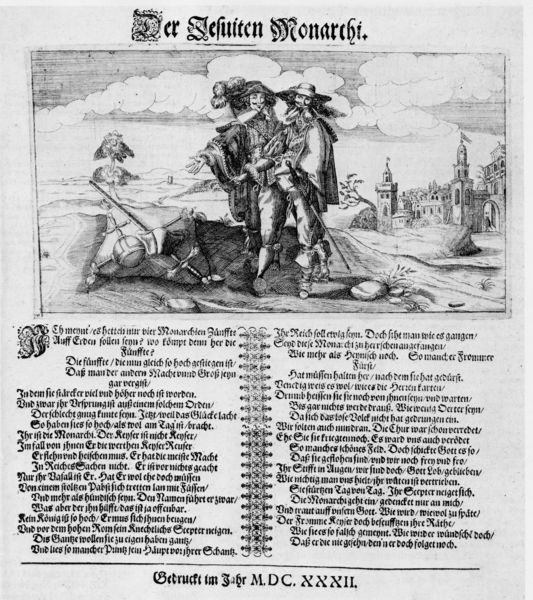
Titel: Der Jesuiten Monarchi
Institution: (Seriendruck)
Schlagwörter: baum, feder, gruppe, himmel, mann, schatten, umhang, weiß, wolken, landschaft, stadt, grau, hintergrund, hut, hüte, licht, männer, schwarz, zeichnung, gebäude, schloss, tuch, wolke, bart, federn, kleidung, kragen, rahmen, stein, steine, bild, gesten, erde, feld, ferne, büsche, kirche, figur, blatt, pflanzen, turm, federbusch, schrift, zwei, grafik, graphik, spalten, könig, lesen, deutsch, jahreszahl, tor, gestalt, schild, buch, burg, kreuz, türme, druck, schraffur, radierung, stich, titel, seite, illustration, schwarzweiß, schwert, text, waffen, zeitung, überschrift, mäntel, kugel, degen, stiefel, ritter, buchdruck, wappen, zahl, ziffer, gedicht, stadtmauer, umhänge, adlige, monarch, monarchie, kupferstich, strophen, gedruckt, flugblatt, altdeutsch, insignien, zepter, weltkugel, regent, zeichnug, kniehosen, inhalt, druckschrift, majuskel, reichsapfel, jesuiten, satdt, musketiere, landsknechte, monarchen, erscheinungsjahr, reichapfel, tirel, vorgaben, zweispaltig, opposition, verhaltensregeln, lanzknechte, inhaltsverzeichnis, 1632, mauerstadtmauer, monarchi